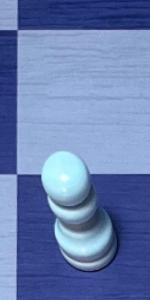
Label: Pawn_White